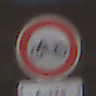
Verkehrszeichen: VerbotMofas
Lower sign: ZeitangabenMitBeschraenkungAufWochentage4
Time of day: Midday
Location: Outdoor (Nature)
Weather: Clear
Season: NotSpecified
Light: Natural